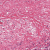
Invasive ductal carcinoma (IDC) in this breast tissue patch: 1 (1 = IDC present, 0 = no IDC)